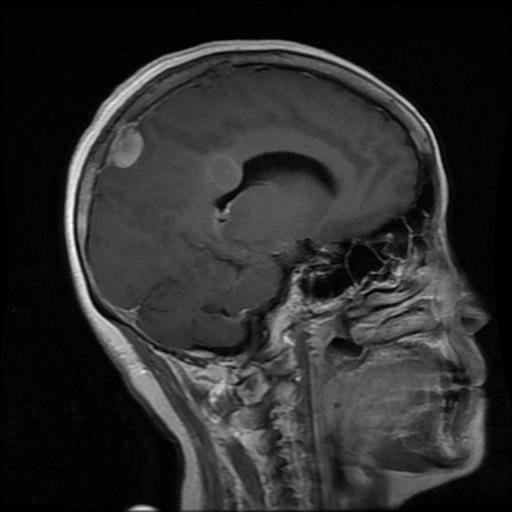
Label: glioma